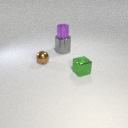
small purple metal cylinder above large gray metal cylinder